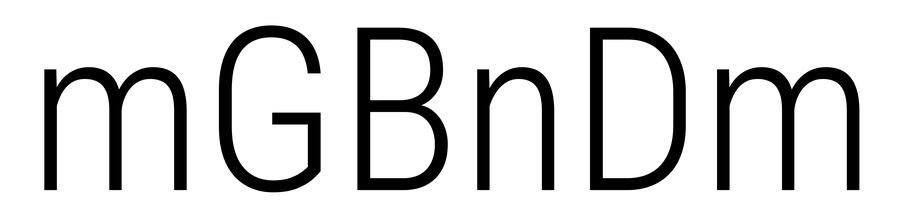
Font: Roboto_Condensed_Light